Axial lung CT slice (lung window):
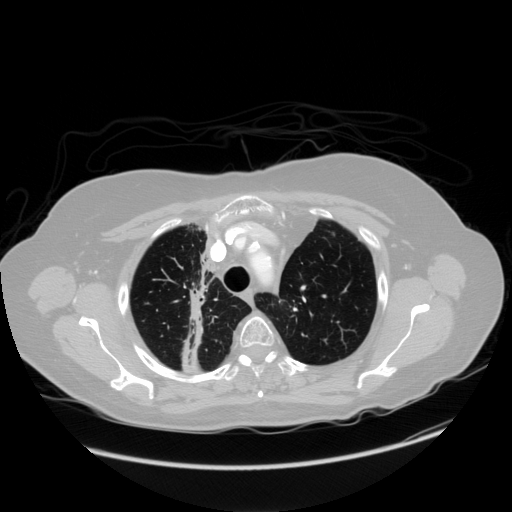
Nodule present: no